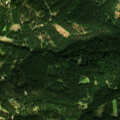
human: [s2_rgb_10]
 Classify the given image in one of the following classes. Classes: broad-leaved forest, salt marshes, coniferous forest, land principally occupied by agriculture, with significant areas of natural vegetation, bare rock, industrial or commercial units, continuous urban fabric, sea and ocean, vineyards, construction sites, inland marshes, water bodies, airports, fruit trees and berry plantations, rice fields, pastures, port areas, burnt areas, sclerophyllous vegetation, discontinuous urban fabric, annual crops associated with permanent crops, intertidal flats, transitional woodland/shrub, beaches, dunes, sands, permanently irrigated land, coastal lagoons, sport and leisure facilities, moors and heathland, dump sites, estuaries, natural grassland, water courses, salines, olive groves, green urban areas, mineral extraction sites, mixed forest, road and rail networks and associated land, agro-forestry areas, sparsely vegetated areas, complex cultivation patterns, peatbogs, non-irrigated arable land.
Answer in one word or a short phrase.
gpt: coniferous forest